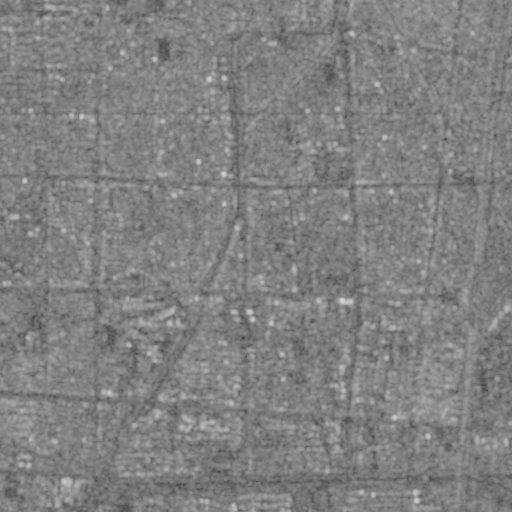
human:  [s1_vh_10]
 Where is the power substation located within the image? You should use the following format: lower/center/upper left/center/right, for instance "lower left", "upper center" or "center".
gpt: The power substation is located in the lower right of the image.
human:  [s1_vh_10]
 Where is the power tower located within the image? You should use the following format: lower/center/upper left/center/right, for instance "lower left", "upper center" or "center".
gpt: The power tower is located in the lower right of the image.
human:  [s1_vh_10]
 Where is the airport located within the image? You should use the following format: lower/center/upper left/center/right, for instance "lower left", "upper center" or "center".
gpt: There is no airport in the image.

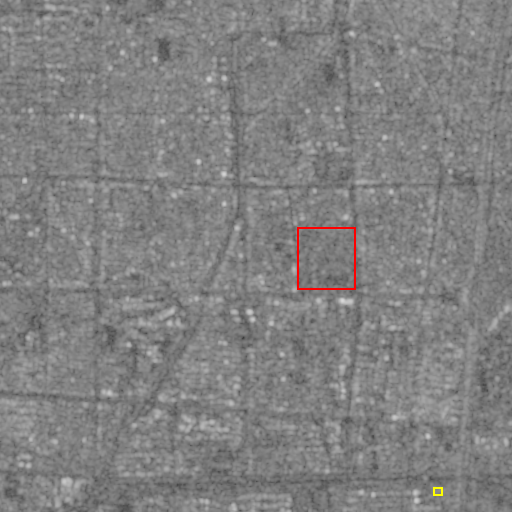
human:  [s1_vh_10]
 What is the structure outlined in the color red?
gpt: The structure outlined in red is a park.
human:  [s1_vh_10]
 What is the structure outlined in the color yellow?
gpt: The structure outlined in yellow is a power substation.
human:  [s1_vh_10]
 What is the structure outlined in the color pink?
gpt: There is no pink outline.